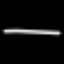
Label: line